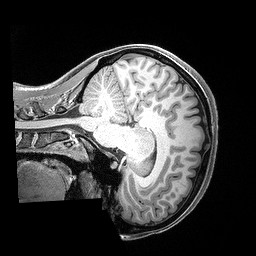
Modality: T1w
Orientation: sagittal
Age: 20
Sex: female
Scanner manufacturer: siemens
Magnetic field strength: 3 T
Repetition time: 2.3 s
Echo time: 0.00298 s